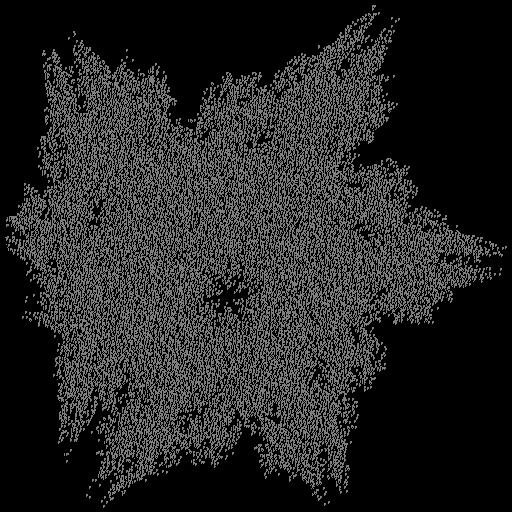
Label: bedder